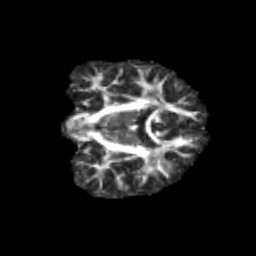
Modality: FA
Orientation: coronal
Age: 11
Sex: male
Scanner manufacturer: siemens
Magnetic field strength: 3 T
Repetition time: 3.8 s
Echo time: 0.07 s